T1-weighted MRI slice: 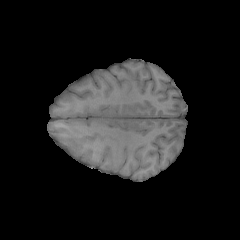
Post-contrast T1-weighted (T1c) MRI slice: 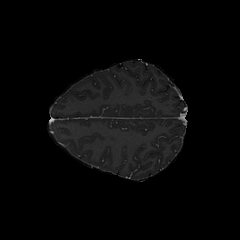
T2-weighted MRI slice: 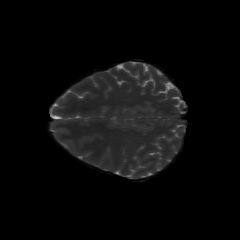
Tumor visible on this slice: no